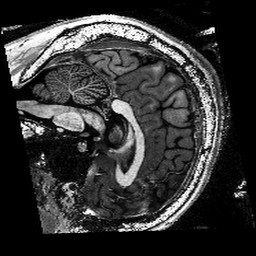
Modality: T1w
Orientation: sagittal
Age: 30
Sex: male
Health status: healthy
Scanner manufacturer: siemens
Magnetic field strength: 9.4 T
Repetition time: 6 s
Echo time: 0.003 s